Question: Is there an easy way to generate the Facebook share box for my own app (see image below for what I mean)?
Users of my app will be able to share many of the same things that the this current box allows and wondered if the Facebook api can just generate it or do I would have to style the whole thing from scratch?

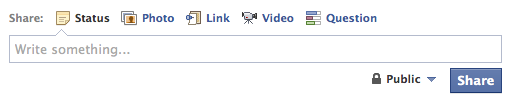
Answer: The closest thing available for you to use is: <URL> But that doesn't have all the cool options of Status/Photo/Link/Video/Question/Security. You will have to build your own form to collect that information and then HTTP post it to the appropriate graph object.